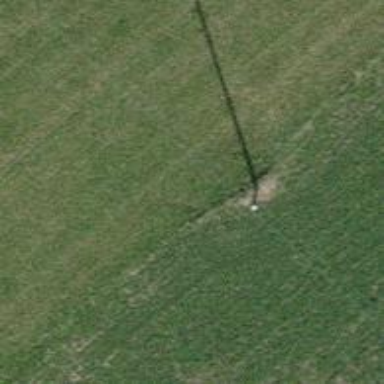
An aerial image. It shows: Power pole.